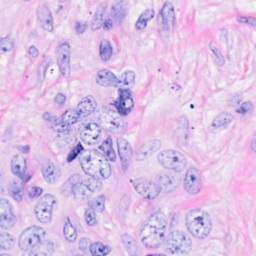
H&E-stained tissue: Breast